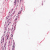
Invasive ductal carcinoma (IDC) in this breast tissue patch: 0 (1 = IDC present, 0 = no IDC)